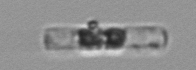
Label: Guinardia_delicatula